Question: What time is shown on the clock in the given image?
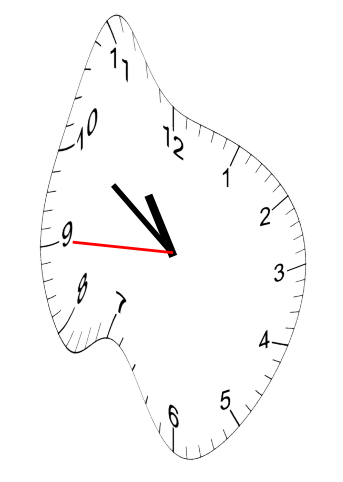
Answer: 10:50:45